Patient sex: M
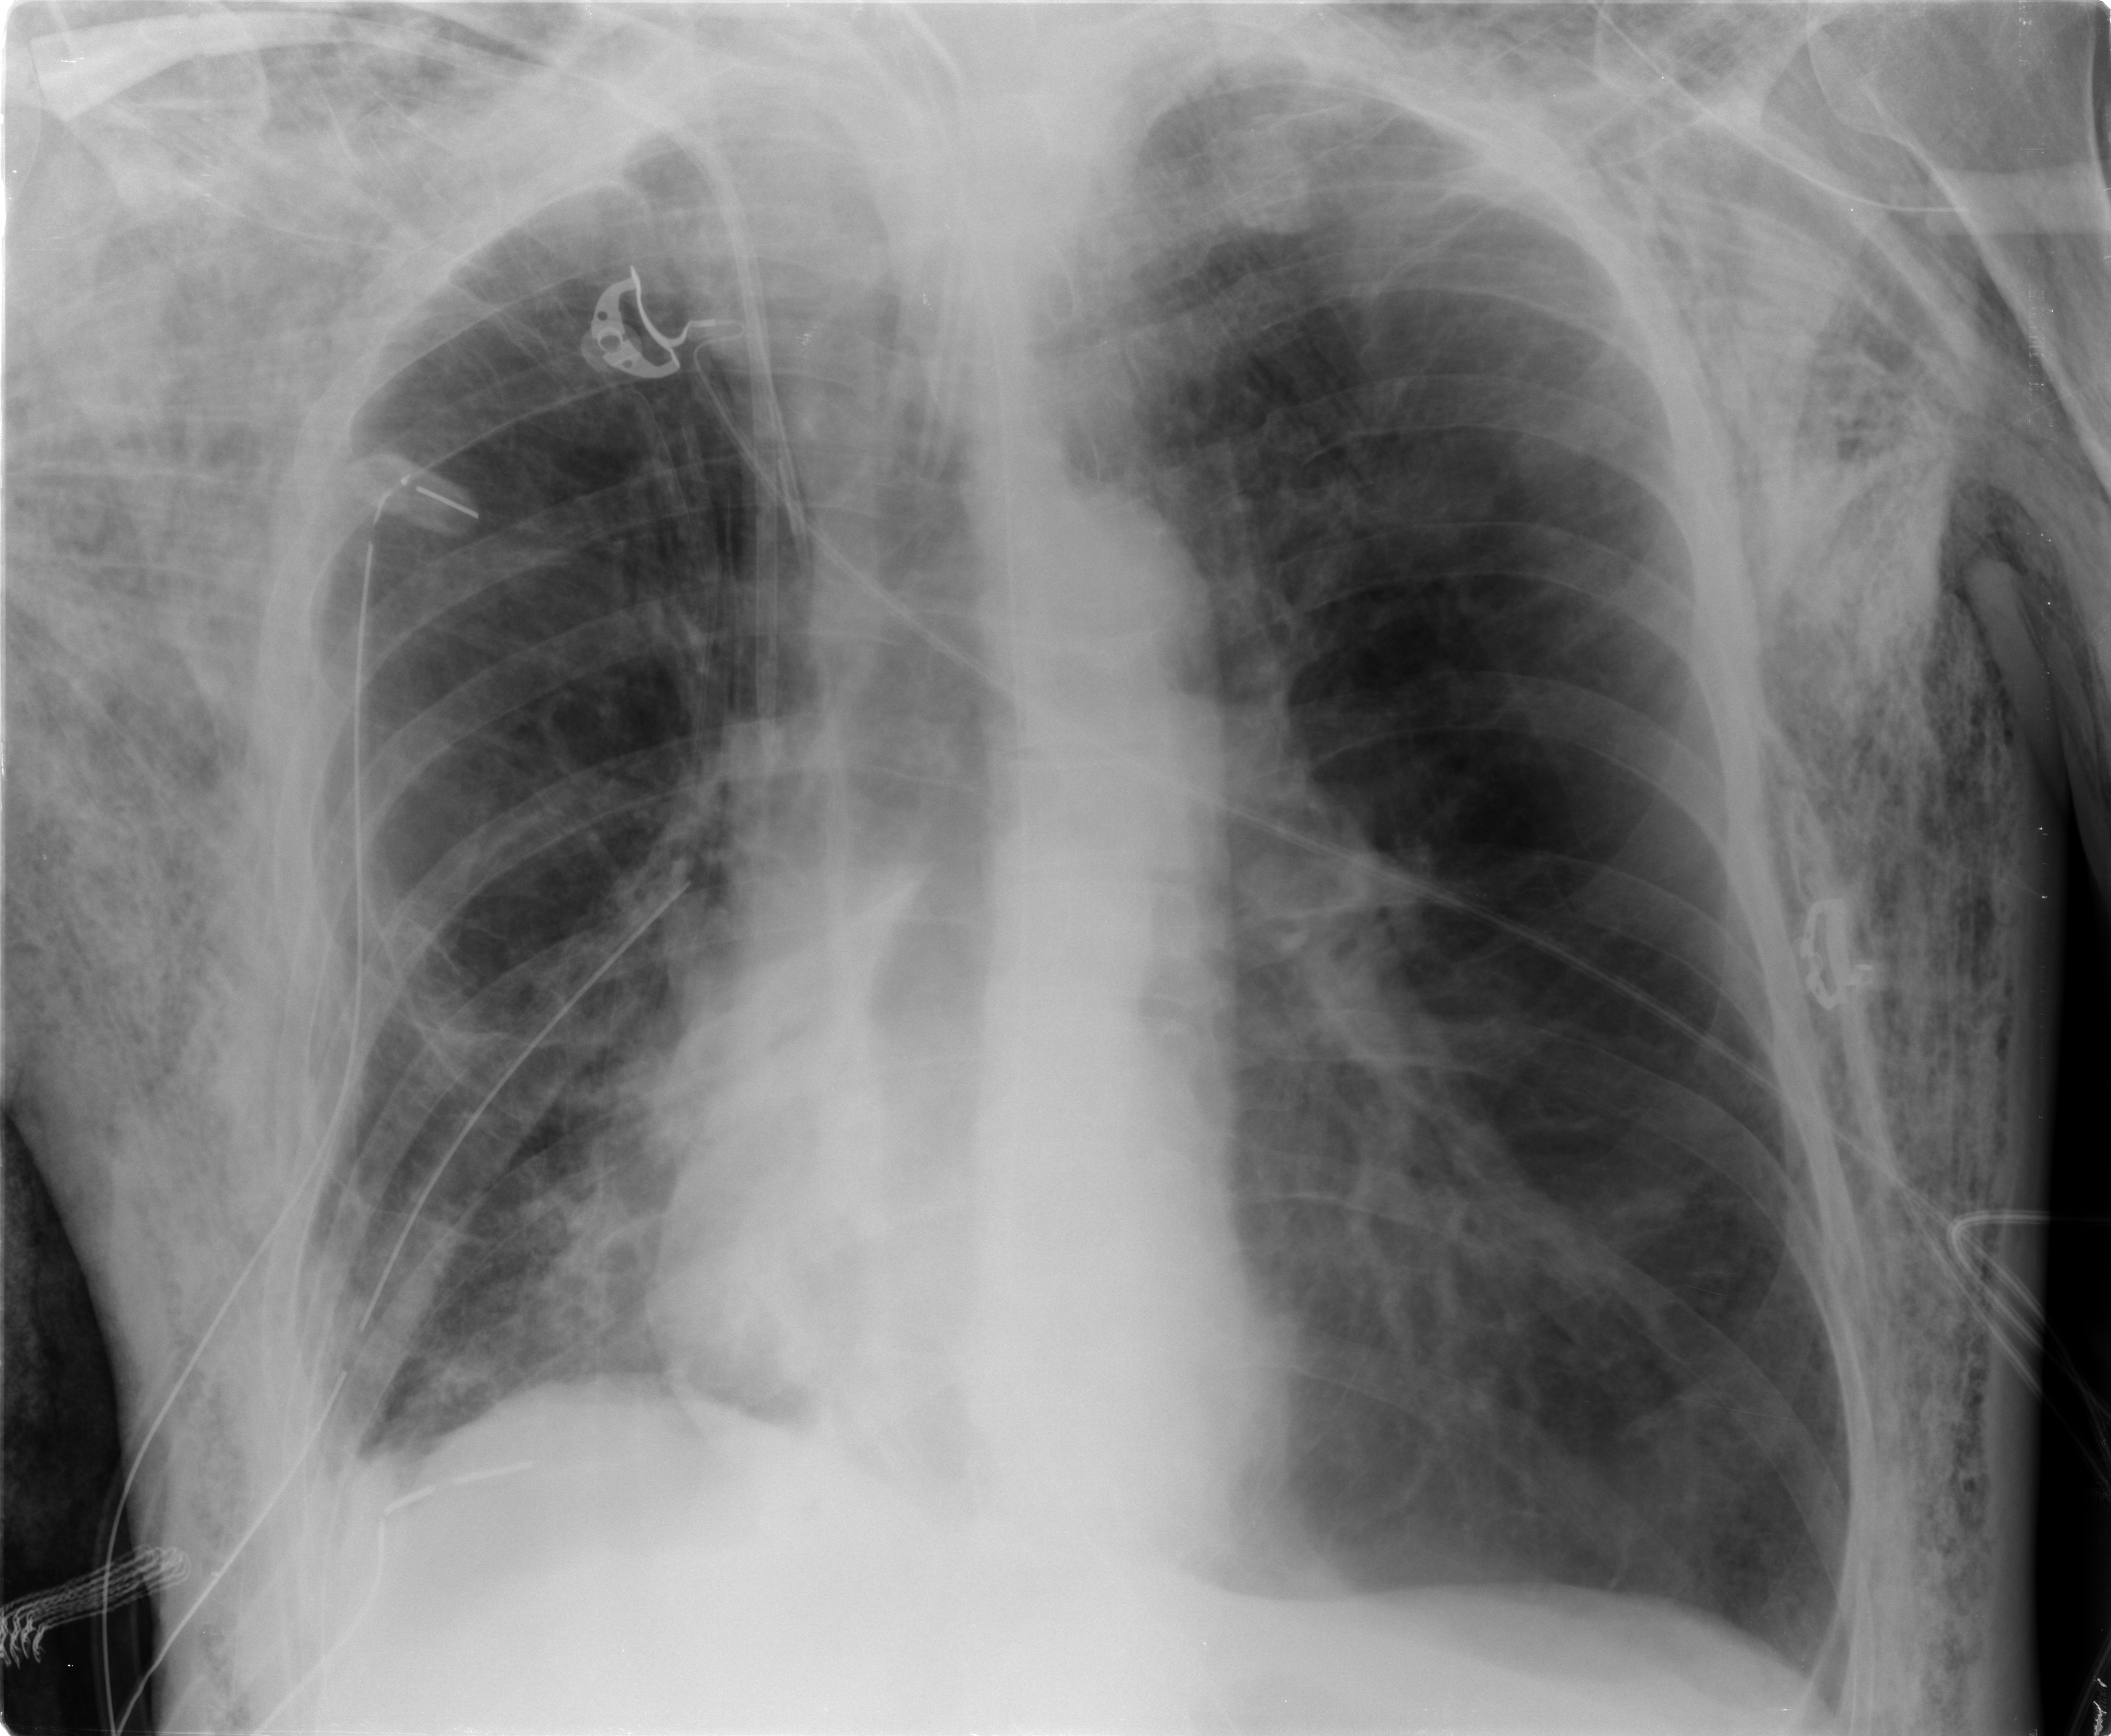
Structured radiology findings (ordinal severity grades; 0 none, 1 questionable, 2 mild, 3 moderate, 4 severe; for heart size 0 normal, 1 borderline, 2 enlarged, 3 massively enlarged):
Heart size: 0
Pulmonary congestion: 0
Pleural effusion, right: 0
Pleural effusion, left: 0
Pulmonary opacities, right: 0
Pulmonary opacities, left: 0
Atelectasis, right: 2
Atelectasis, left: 0